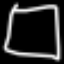
Label: square